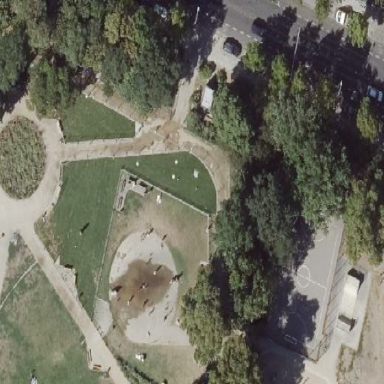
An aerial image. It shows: Playground with splash pad feature.